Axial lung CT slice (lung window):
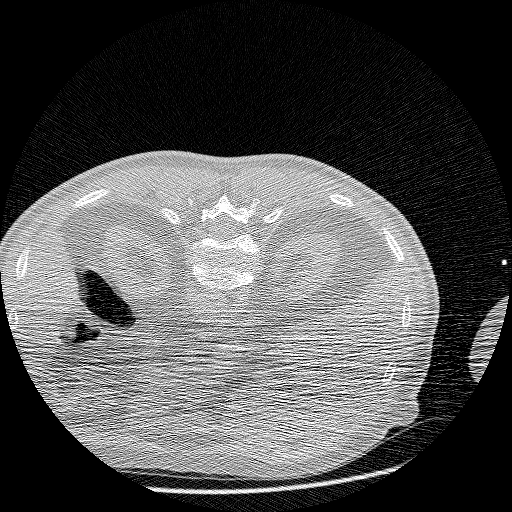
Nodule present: no